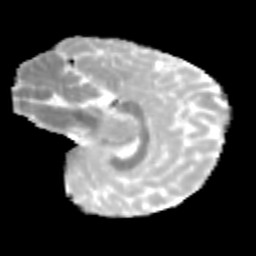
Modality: MD
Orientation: sagittal
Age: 10
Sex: female
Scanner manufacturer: siemens
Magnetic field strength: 3 T
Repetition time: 3.8 s
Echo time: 0.07 s